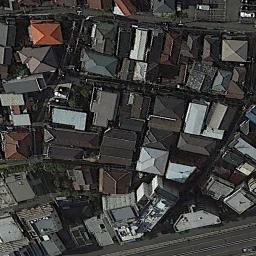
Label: dense_residential